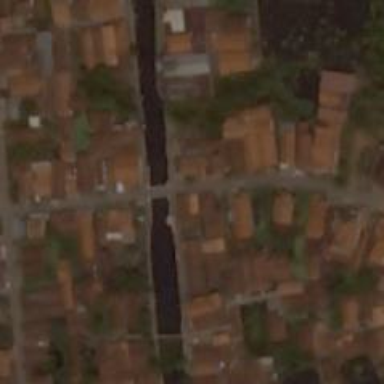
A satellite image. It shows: Residential road with bridge.